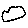
Label: cloud